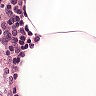
Metastatic tissue present: no